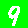
Digit: 9